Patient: sex F, age 59
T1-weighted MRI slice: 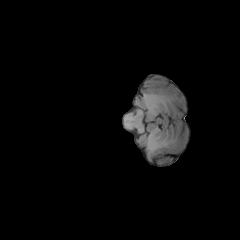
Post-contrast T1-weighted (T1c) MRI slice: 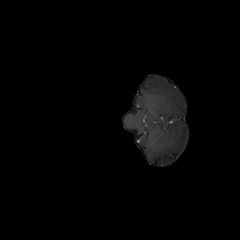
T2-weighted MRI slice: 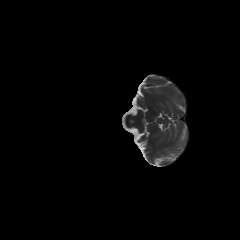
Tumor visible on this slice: no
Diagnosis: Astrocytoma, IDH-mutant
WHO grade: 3